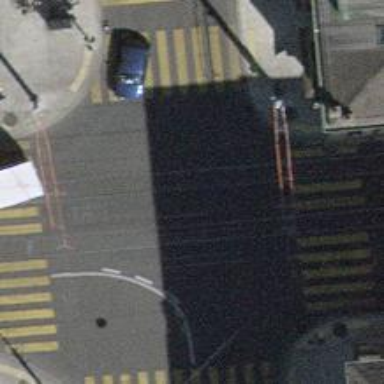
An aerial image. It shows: Road with traffic signals.